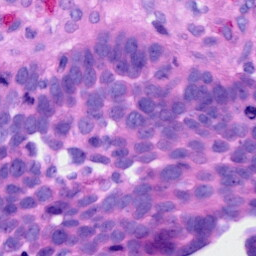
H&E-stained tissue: Ovarian